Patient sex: F
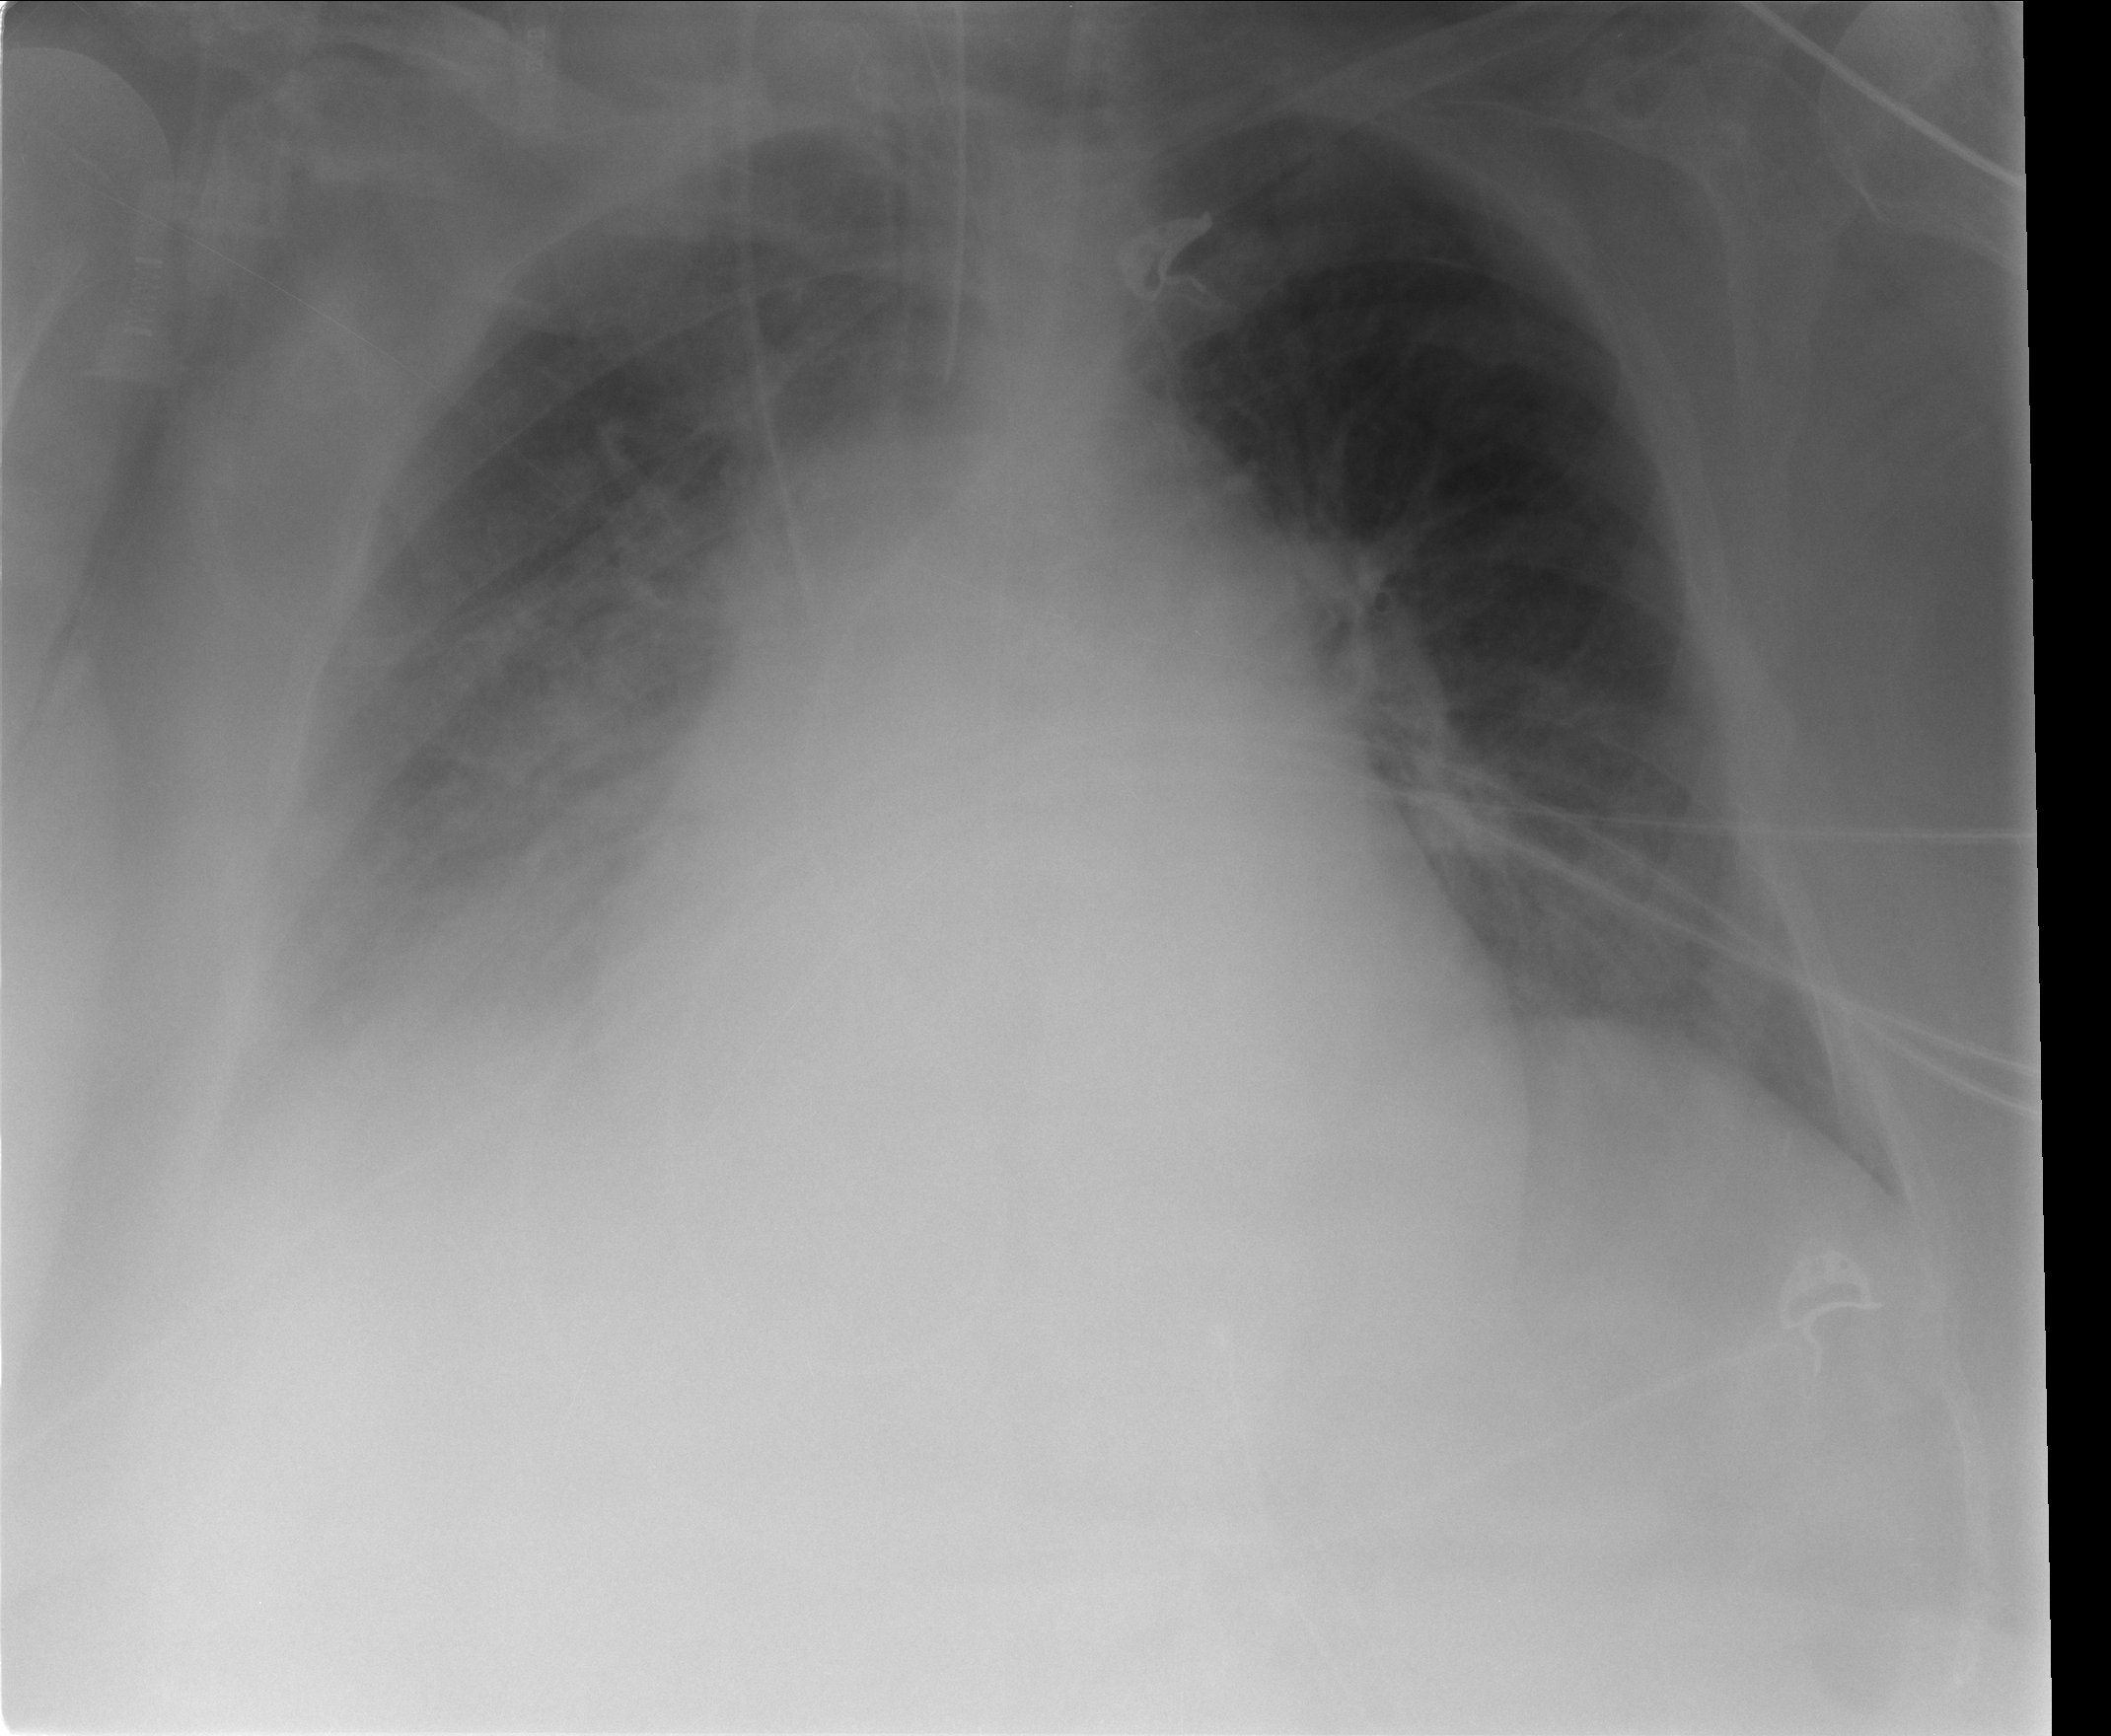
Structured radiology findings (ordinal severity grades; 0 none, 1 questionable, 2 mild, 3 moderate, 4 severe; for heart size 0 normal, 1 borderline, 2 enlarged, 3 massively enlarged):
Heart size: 2
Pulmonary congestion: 2
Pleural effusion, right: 2
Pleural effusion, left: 1
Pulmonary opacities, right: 3
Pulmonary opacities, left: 0
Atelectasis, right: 2
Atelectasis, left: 1